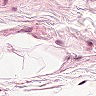
Metastatic tissue present: no